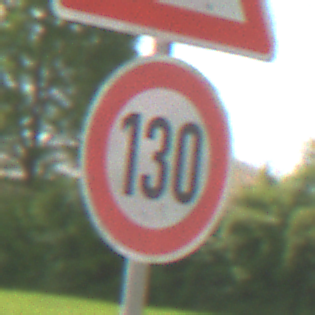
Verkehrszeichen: Geschwindigkeit130
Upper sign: EinseitigVerengteFahrbahnLinks
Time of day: Midday
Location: Outdoor (RoadRail)
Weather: PartlyCloudy
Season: NotSpecified
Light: Natural